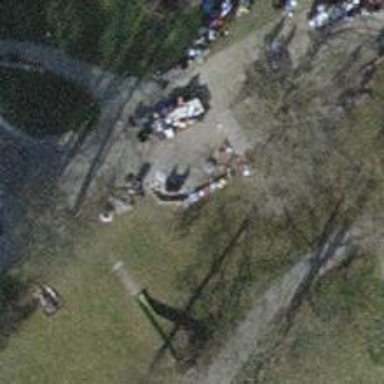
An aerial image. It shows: Picnic site popular for tourists.